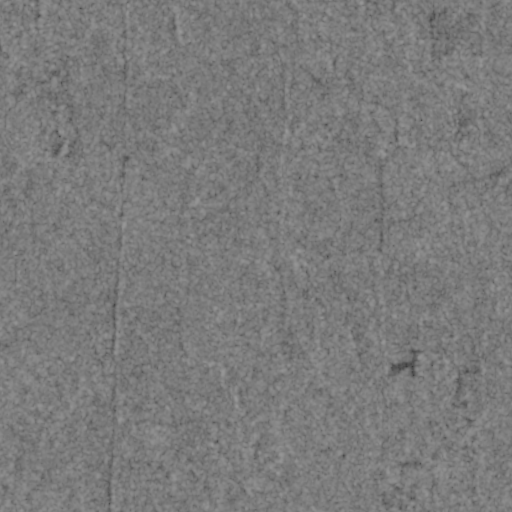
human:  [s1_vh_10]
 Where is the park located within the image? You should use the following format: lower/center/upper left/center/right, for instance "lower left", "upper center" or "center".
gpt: The park is located in the center right of the image.
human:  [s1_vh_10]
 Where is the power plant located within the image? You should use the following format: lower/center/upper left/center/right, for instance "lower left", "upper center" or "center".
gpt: There is no power plant in the image.

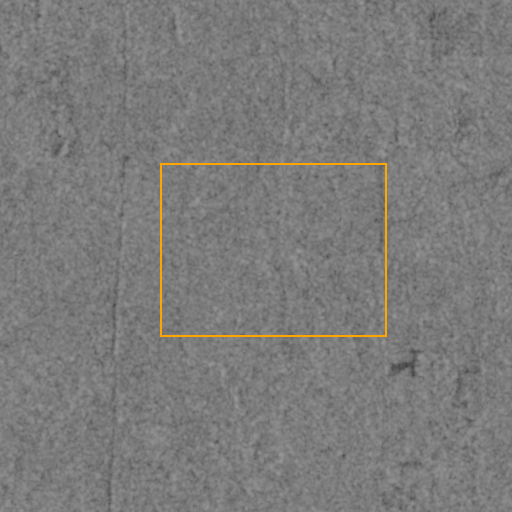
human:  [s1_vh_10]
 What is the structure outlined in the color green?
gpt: There is no green outline.
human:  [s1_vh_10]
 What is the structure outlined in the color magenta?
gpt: There is no structure outlined in magenta.